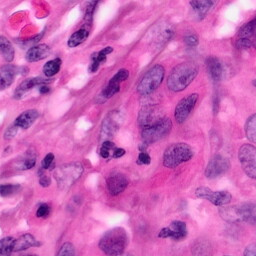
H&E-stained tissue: Pancreatic